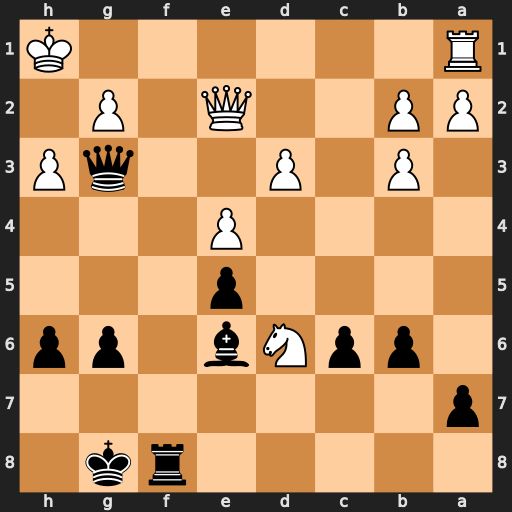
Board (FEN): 5rk1/p7/1ppNb1pp/4p3/4P3/1P1P2qP/PP2Q1P1/R6K
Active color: b
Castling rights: -
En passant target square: -
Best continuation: Rf2 Qxf2 Qxf2